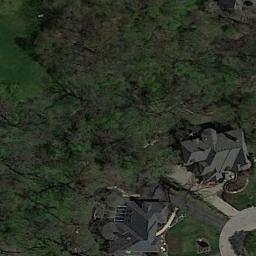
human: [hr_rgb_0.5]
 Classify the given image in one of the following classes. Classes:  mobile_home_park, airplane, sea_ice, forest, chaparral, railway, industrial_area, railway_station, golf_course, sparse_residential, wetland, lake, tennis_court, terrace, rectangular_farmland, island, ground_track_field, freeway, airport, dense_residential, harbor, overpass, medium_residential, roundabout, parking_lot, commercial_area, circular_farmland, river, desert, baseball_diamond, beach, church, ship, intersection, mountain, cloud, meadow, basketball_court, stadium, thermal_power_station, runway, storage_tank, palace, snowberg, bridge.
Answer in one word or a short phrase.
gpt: sparse_residential